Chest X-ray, PA view. Patient: 38 years old, sex M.
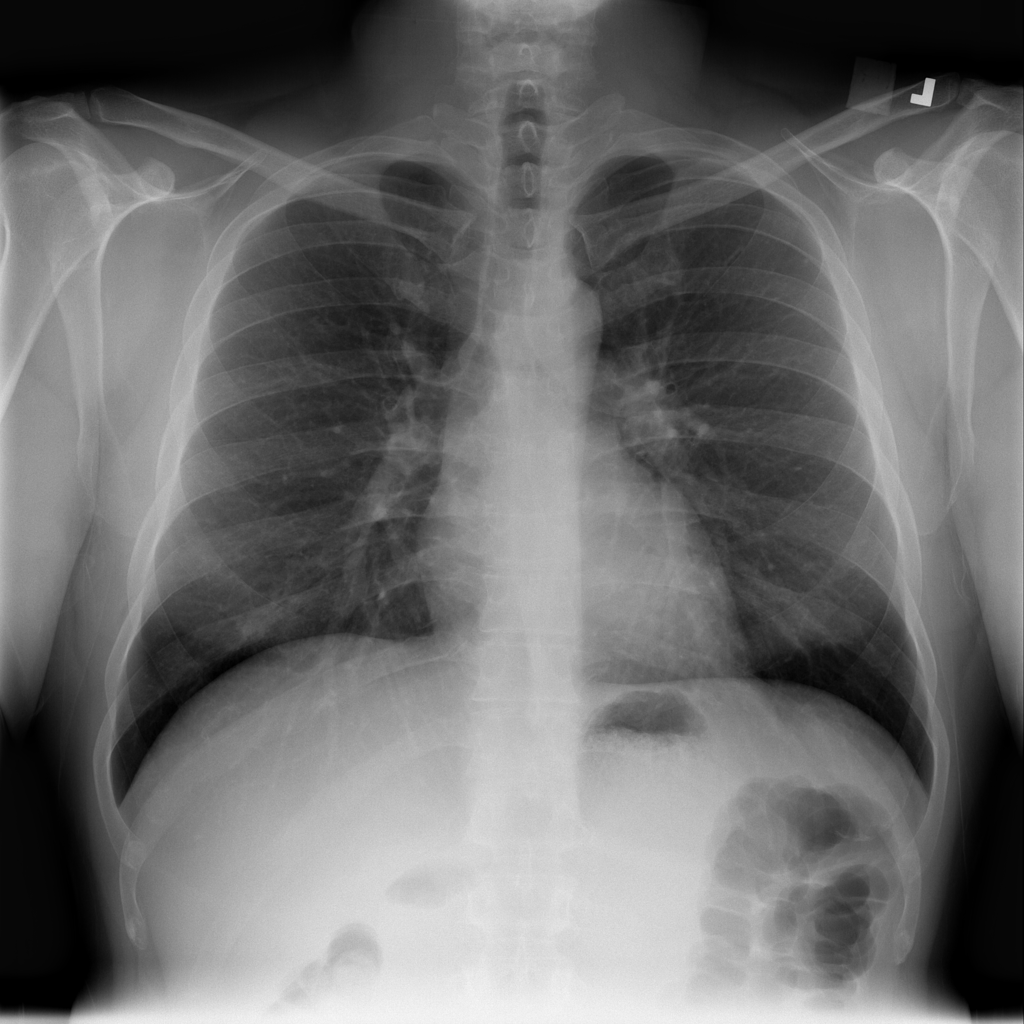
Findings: No Finding